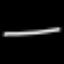
Label: line